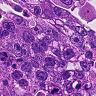
Metastatic tissue present: yes